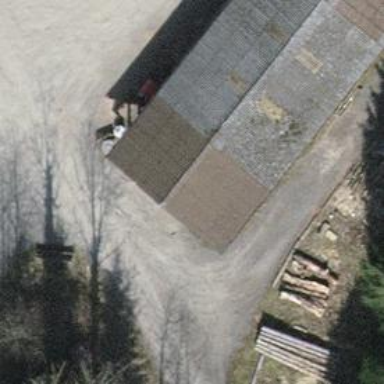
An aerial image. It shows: View of roof of building.